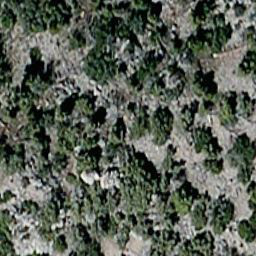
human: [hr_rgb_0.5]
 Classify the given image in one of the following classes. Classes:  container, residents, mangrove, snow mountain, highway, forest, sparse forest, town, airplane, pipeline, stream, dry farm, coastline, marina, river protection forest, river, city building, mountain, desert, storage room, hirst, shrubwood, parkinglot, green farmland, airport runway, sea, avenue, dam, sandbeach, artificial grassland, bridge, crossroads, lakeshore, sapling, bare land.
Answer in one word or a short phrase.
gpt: sparse forest